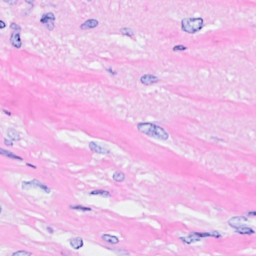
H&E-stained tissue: Breast